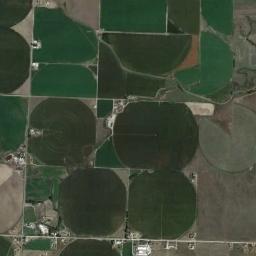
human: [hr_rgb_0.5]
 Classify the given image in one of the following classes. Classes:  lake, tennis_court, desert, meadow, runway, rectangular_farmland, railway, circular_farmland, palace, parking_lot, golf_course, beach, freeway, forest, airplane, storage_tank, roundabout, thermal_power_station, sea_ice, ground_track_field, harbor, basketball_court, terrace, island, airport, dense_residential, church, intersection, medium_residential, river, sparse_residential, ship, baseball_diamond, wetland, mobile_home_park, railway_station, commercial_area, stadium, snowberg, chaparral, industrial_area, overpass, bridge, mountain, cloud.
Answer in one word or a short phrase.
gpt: circular_farmland